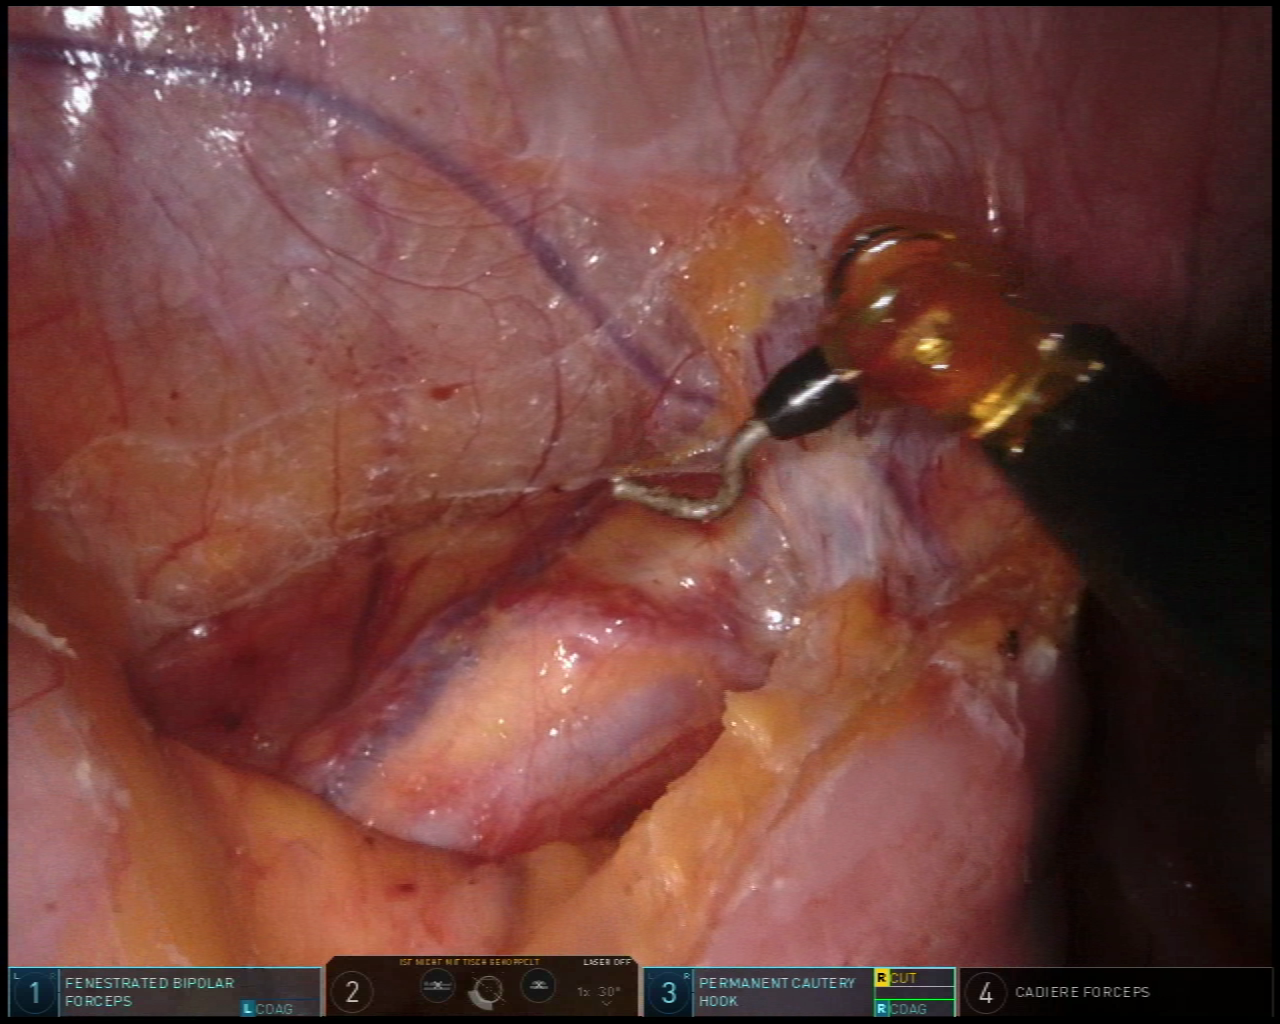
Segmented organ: abdominal_wall
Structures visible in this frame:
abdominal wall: yes
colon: yes
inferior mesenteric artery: no
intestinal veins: no
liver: no
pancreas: no
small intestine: no
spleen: no
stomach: no
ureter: no
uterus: no
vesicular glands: no